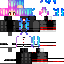
A female human skin with dark skin, wearing brown helmet dressed in a blue suit and black pants, featuring a closed mouth.